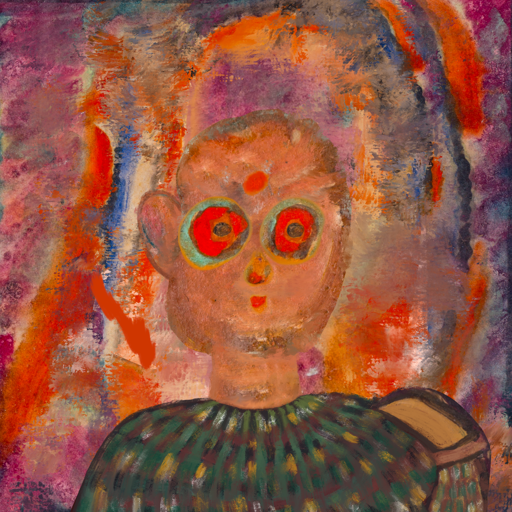
Background: Experience, Head And Neck Front: Boggyland, Face Front: Sisters, Bust: After_Raid, Hair Front: Blank, Head Accessory: Blank, Second Necklace: Blank, Necklace: Blank, Baby: Blank